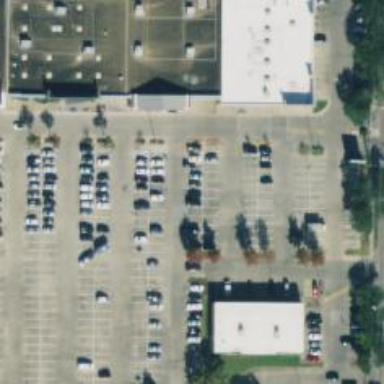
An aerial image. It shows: Parking space.